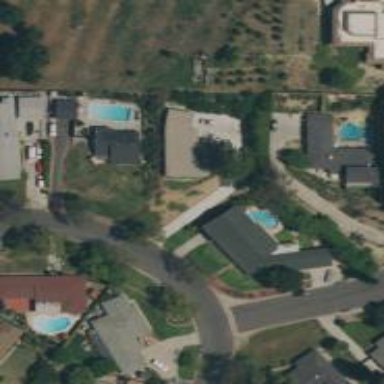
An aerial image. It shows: Driveway.